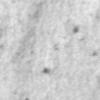
Label: no_change